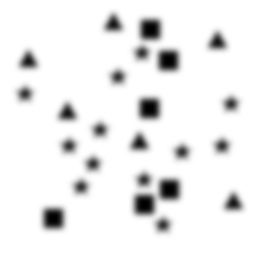
Squares: 6
Triangles: 6
Stars: 12
Total shapes: 24